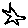
Label: star